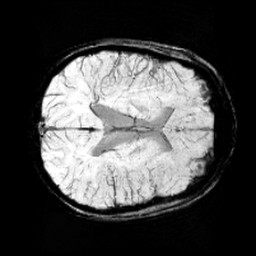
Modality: minIP
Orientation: axial
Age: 10
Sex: female
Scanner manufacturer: siemens
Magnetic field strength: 3 T
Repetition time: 0.027 s
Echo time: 0.02 s